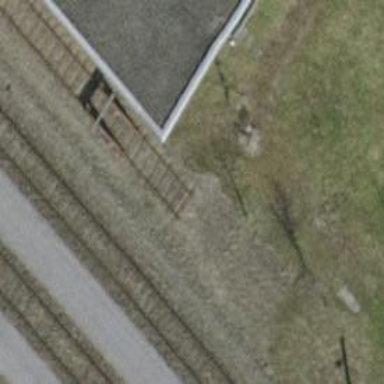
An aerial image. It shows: Railway buffer stop.